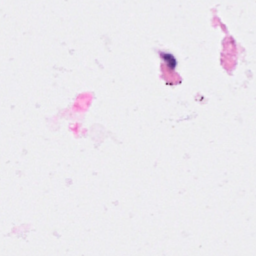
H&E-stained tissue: Breast